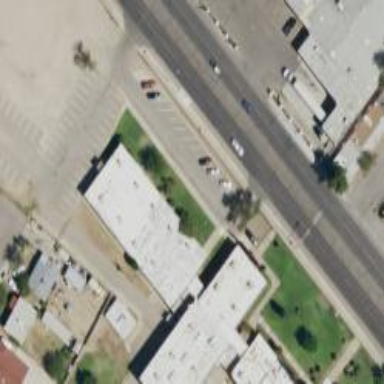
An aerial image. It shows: School.